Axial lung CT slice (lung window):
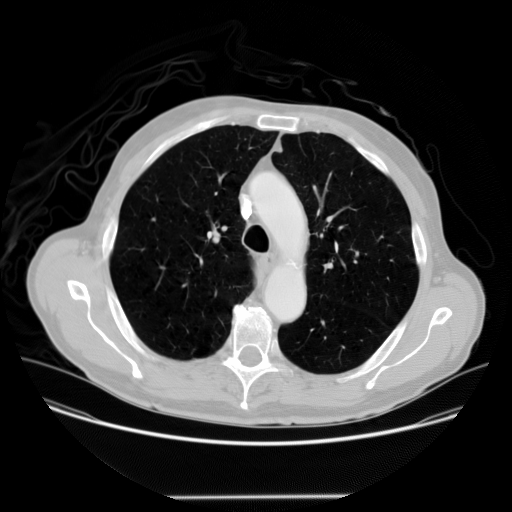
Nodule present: no